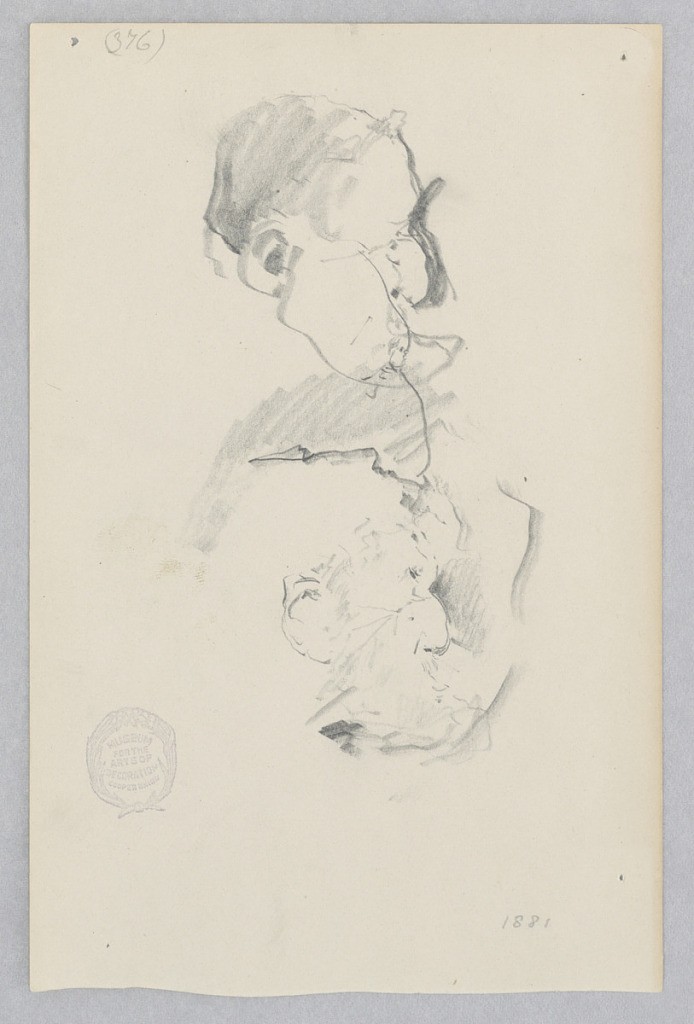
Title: Gedney Bunce
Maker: Robert Frederick Blum, American, 1857–1903
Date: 1881
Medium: Graphite on wove paper
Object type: Drawing
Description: Two sketches of a male figure in profile.